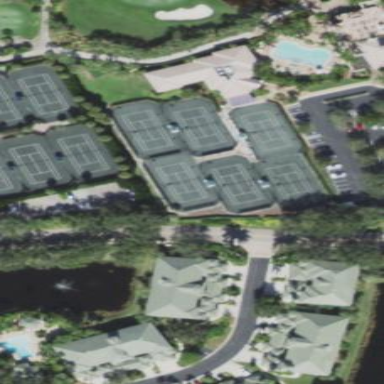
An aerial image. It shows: Tennis court on pitch.